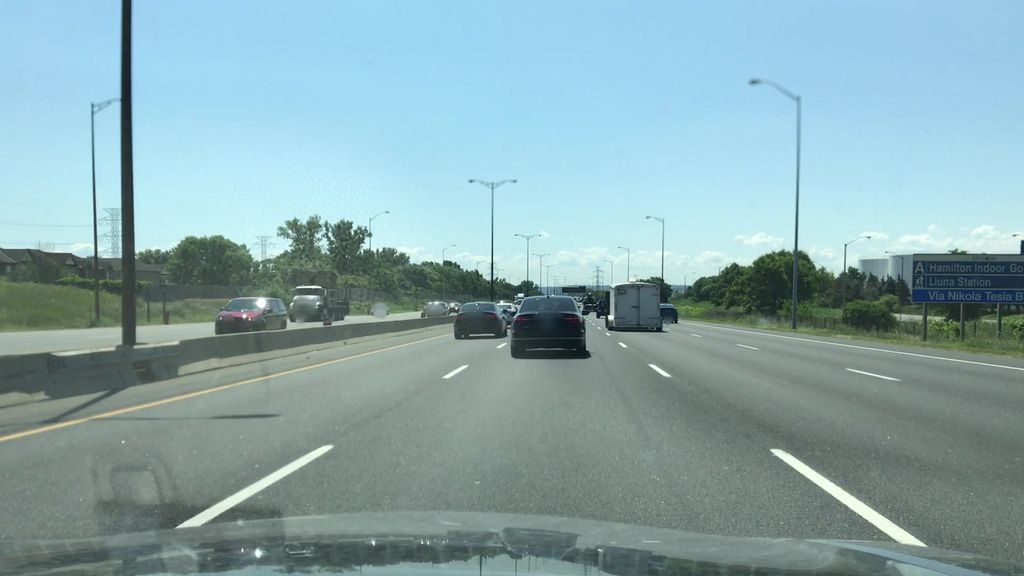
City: hamilton